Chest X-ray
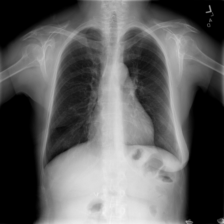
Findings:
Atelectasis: negative
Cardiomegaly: negative
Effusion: negative
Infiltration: negative
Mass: negative
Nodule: negative
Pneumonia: negative
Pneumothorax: negative
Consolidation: negative
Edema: negative
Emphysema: negative
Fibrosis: negative
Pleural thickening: negative
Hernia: negative